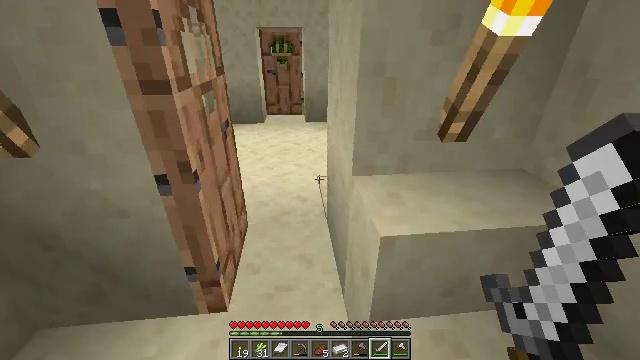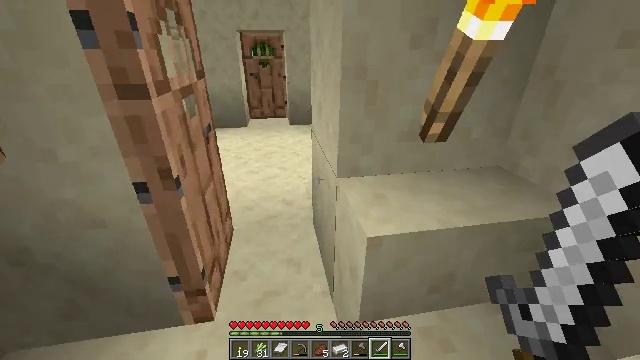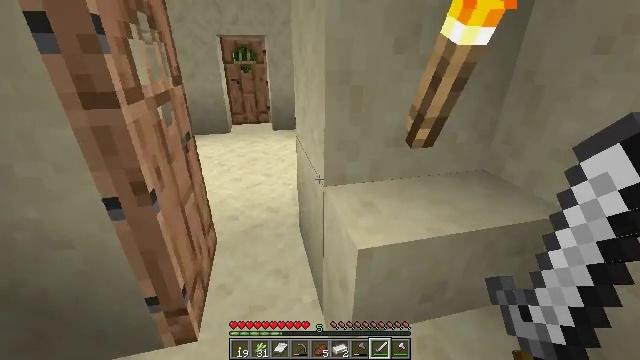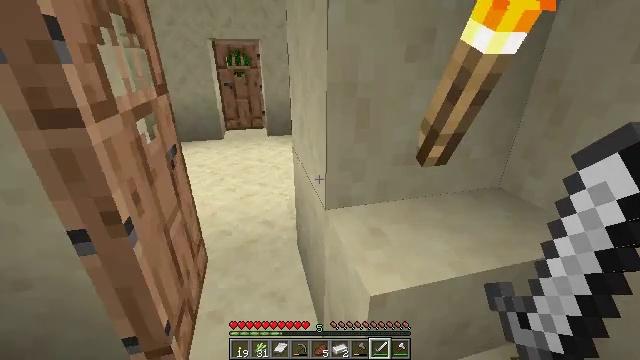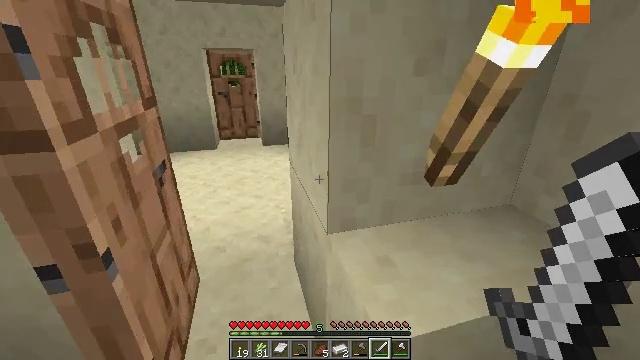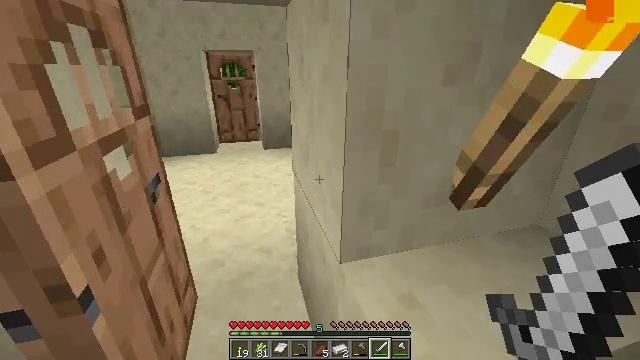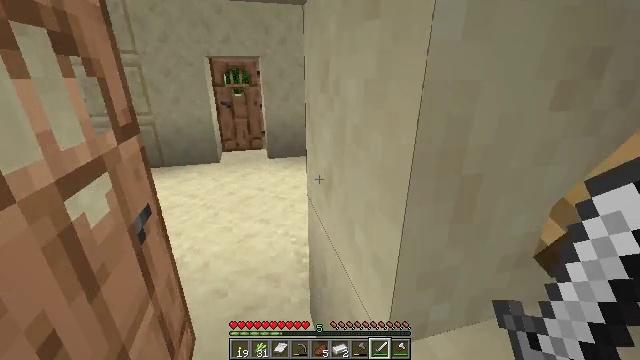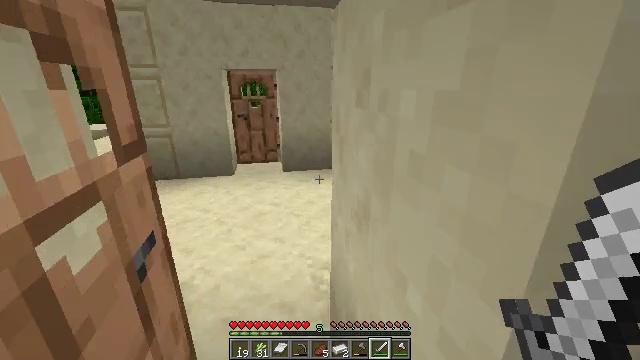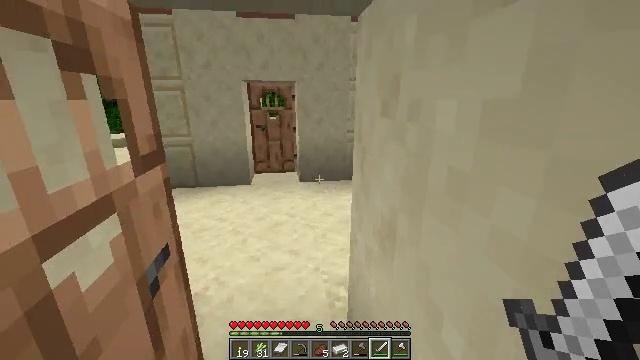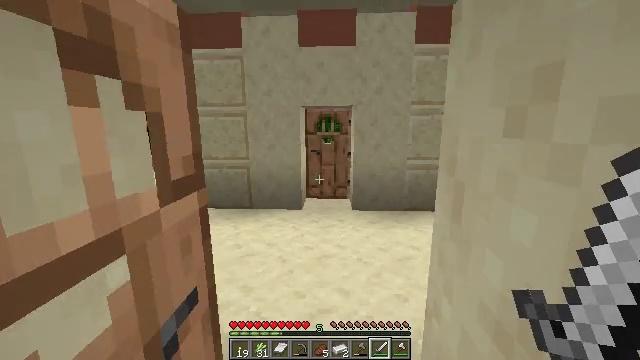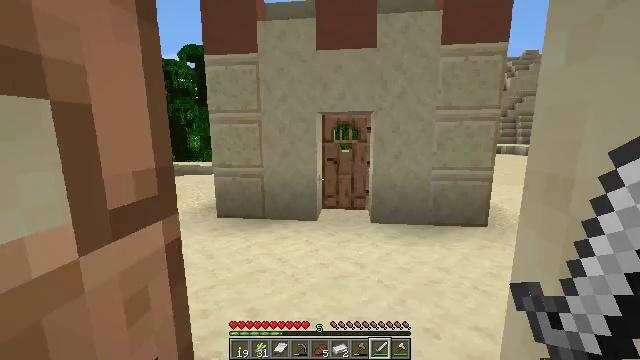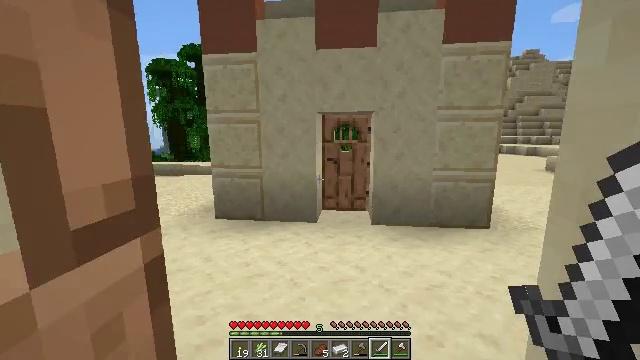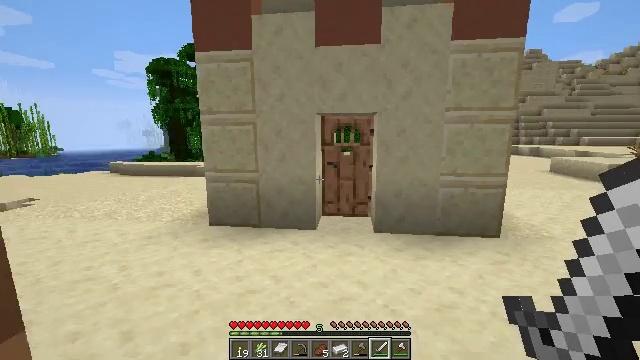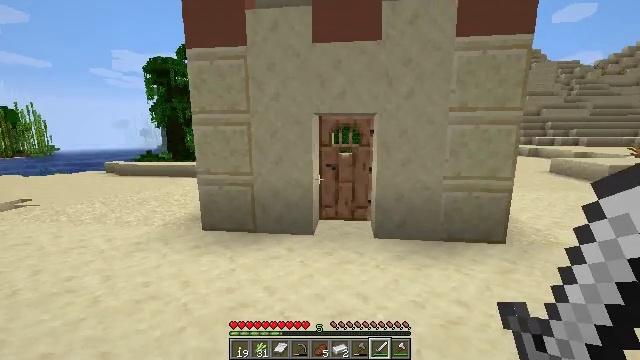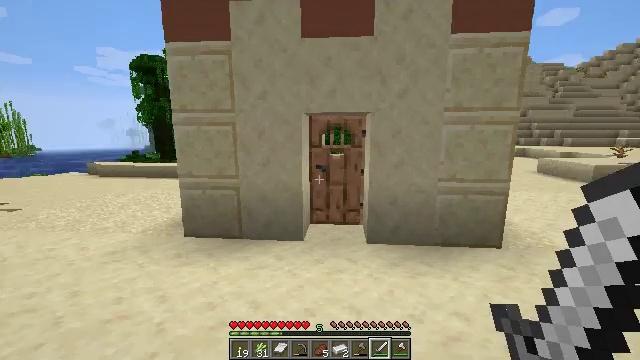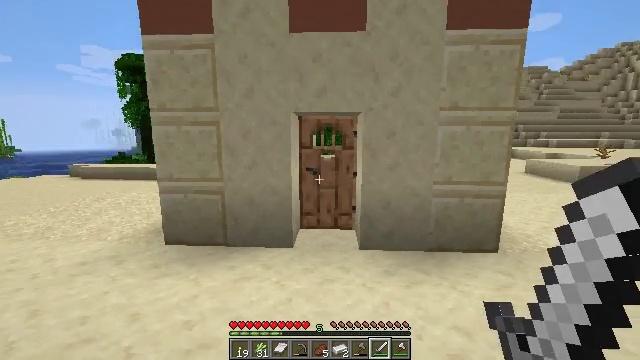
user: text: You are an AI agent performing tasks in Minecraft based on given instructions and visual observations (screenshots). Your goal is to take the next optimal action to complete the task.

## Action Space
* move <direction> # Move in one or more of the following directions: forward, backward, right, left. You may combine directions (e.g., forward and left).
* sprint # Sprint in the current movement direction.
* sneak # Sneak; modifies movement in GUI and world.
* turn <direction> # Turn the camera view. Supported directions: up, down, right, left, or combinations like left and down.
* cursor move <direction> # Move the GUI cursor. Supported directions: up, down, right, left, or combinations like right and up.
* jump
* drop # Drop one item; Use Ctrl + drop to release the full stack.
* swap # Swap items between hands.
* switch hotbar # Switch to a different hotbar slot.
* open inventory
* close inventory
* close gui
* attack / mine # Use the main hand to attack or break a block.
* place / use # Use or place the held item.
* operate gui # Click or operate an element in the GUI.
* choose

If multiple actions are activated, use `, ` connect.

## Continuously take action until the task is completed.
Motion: motion action
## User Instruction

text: Mine the smooth sandstone slab from the structure.
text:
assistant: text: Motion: turn right
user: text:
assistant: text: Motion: move forward, turn right
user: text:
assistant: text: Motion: move forward, turn right
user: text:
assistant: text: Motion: move forward, turn right and up
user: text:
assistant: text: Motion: move forward
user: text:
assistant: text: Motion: move forward, turn up
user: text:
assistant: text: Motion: move forward, turn left and up
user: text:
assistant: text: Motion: move forward, turn left and up
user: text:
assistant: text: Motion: move forward, turn left and up
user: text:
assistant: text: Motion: move forward, turn left and up
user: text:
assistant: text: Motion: move forward
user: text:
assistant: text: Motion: move forward
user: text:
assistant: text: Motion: move forward
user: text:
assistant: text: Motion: move forward, turn right
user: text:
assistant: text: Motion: move forward, turn right
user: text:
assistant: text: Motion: move forward, turn right
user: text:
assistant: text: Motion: move forward, turn right
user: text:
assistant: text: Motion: move forward
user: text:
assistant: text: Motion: move forward
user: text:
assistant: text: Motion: move forward
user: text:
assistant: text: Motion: move forward, use / place
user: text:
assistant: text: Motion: move forward, use / place
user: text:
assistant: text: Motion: move forward, use / place
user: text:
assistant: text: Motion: move forward
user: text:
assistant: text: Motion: no_op
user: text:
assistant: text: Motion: no_op
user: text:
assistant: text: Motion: move forward
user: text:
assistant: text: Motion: move forward, turn down
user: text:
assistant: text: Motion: move forward, turn left and down
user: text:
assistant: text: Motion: move forward, turn left and down